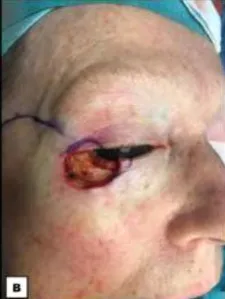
Right periocular zone prior to reconstruction. B: Intraoperative photograph showing the periocular defect after the first tumour excision with positive section margins. A corneal protector is in place.
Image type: medical_photograph (other_medical_photograph)